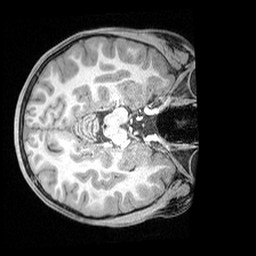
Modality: T1w
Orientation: axial
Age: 9
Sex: female
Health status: ill
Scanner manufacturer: siemens
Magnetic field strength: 3 T
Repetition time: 1.6 s
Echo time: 0.00179 s